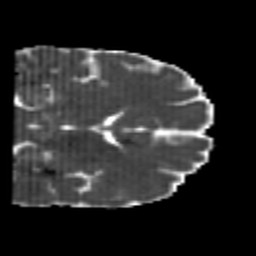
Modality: MD
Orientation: coronal
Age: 24
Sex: male
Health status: healthy
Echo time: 0.074 s